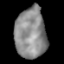
Tissue: lung
Cell type: Epithelial cells
Senescence score: 0.2362
Nuclear area (px): 1542
Mean DAPI intensity: 139.592